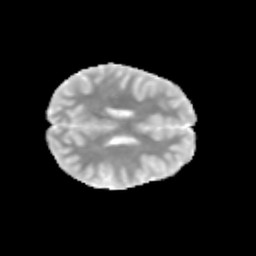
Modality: MD
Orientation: axial
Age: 9
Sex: female
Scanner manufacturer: siemens
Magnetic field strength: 3 T
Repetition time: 3.8 s
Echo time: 0.07 s